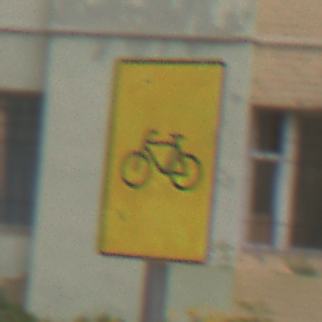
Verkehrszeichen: RadverkehrOhnePfeilsymbol
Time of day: MorningAfternoon
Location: Outdoor (Urban)
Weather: Overcast
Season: NotSpecified
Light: Natural